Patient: sex M, age 69
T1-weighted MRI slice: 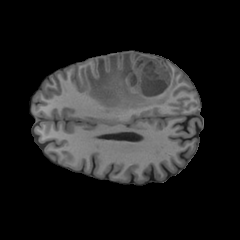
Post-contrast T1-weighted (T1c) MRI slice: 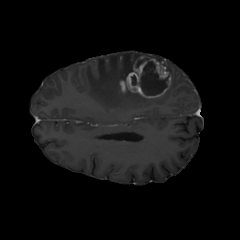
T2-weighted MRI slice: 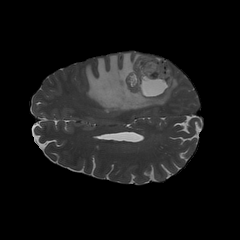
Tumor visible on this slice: yes
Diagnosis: Glioblastoma, IDH-wildtype
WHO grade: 4